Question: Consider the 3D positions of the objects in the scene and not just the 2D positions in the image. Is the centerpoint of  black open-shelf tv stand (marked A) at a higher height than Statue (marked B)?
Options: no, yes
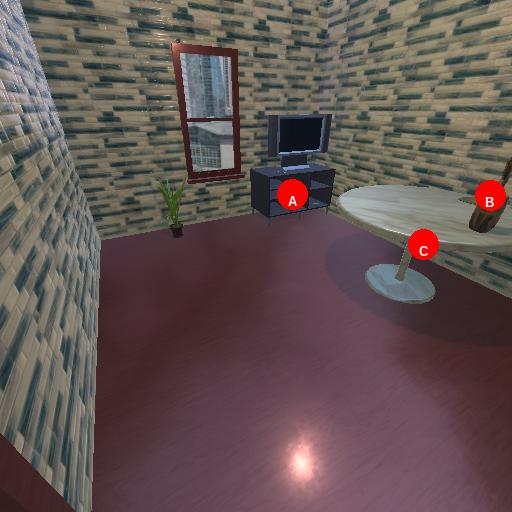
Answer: no